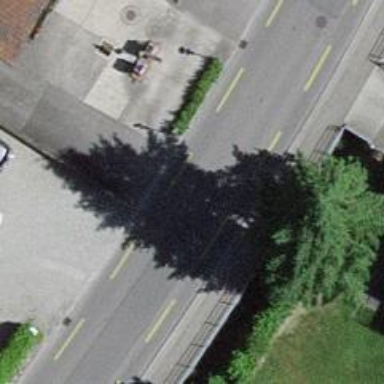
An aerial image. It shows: Residential road with asphalt surface and designated cycle lane.